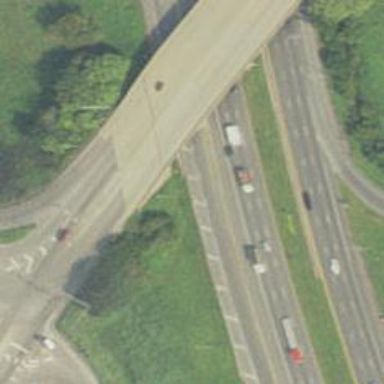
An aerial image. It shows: Motorway junction.